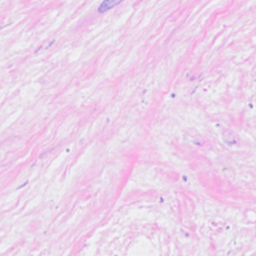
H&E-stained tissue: Breast